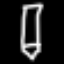
Label: pencil